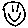
Label: smiley face